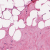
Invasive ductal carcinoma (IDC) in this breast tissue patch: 0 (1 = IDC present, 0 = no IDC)